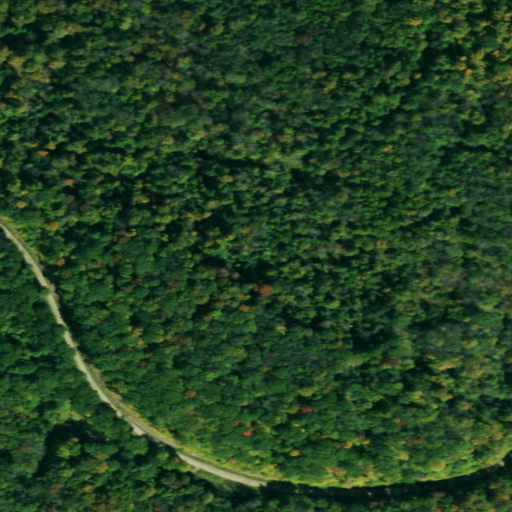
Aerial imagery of mountain in New York named Chapell Hill containing deciduous forest and open development